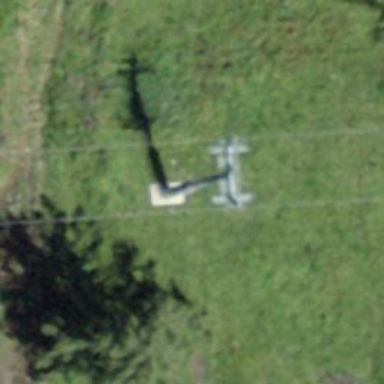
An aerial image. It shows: Pylon used for aerialway.